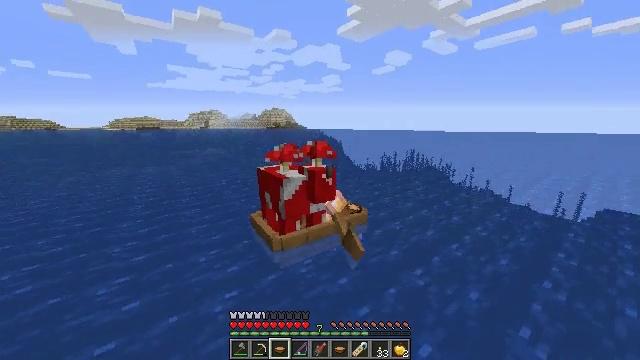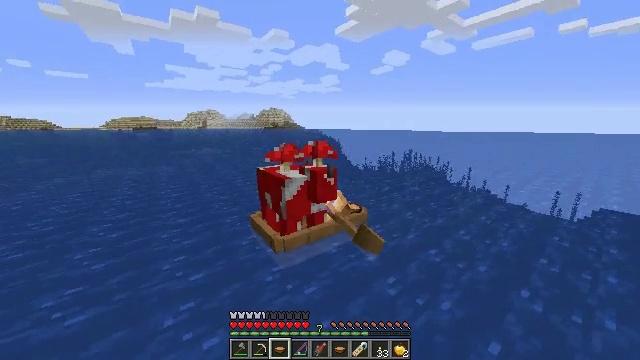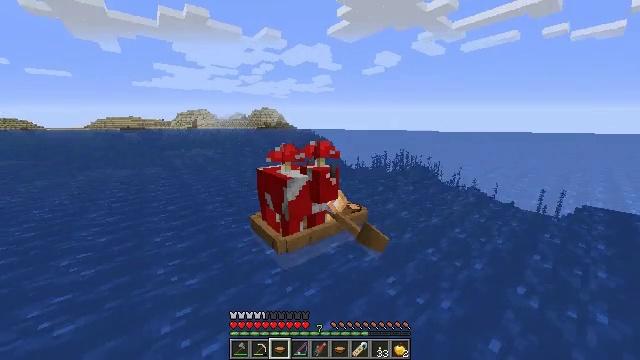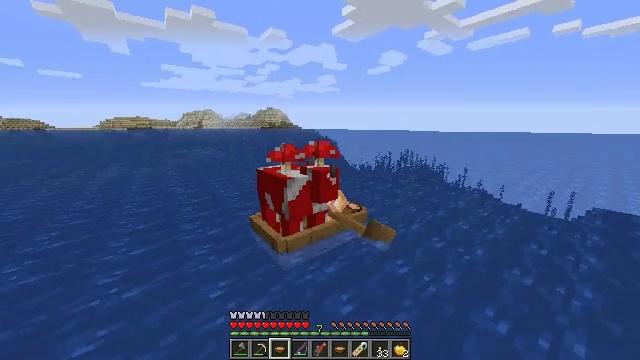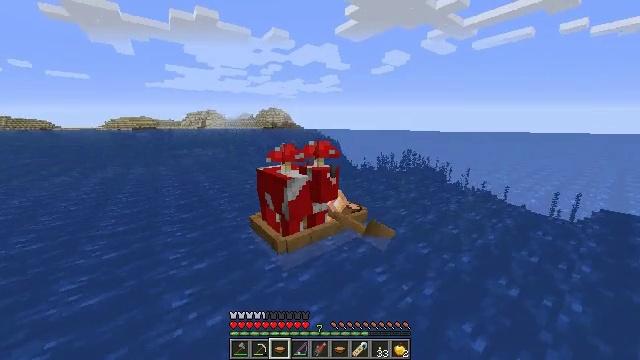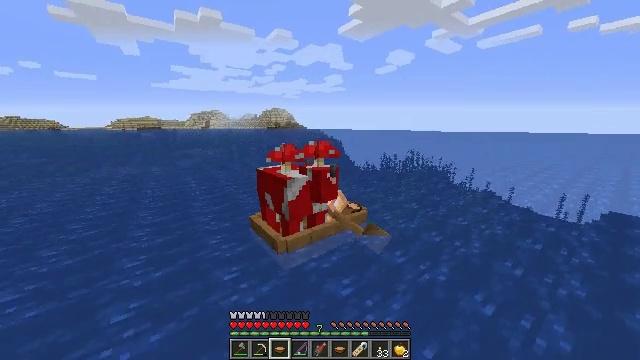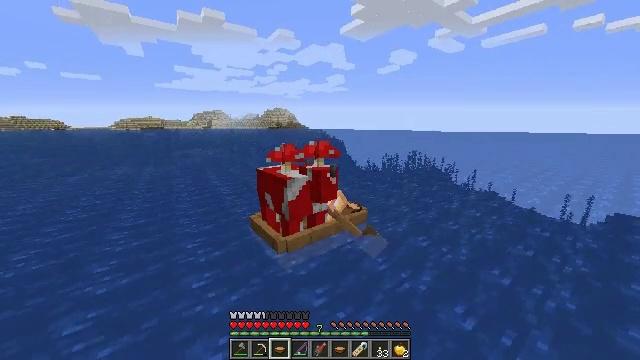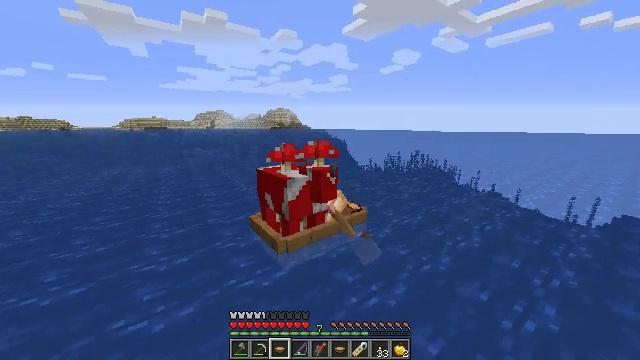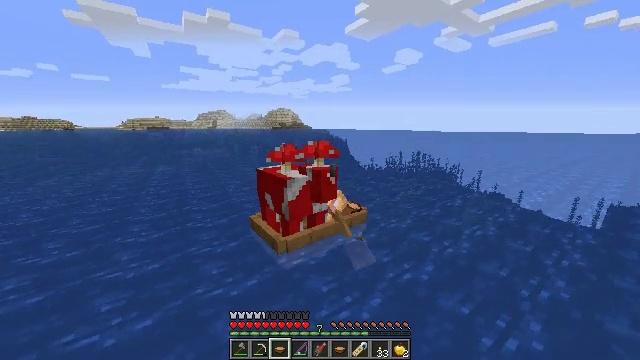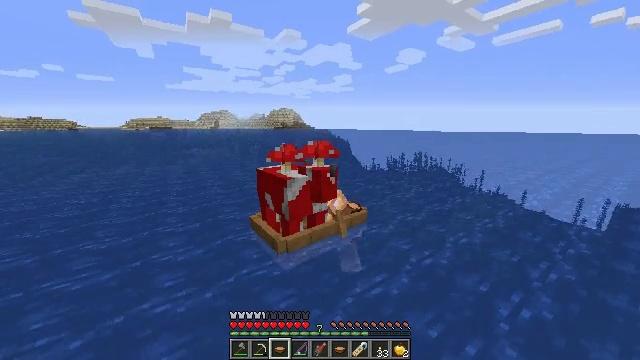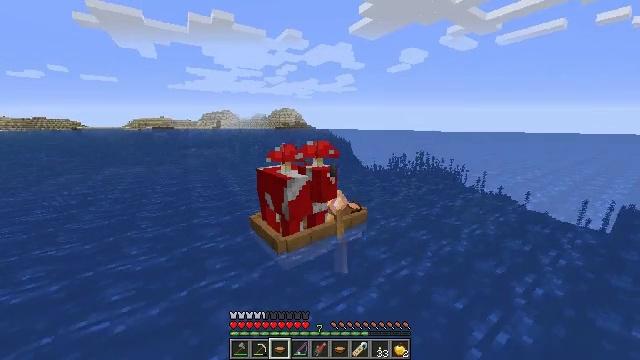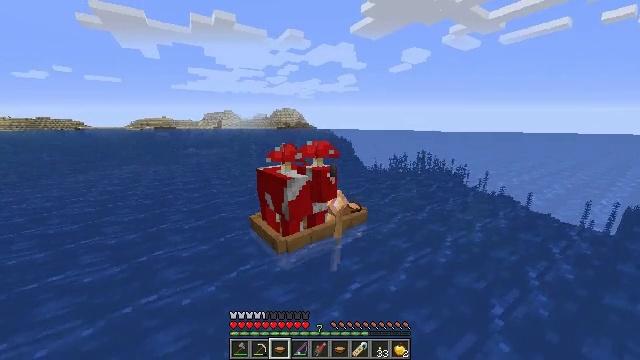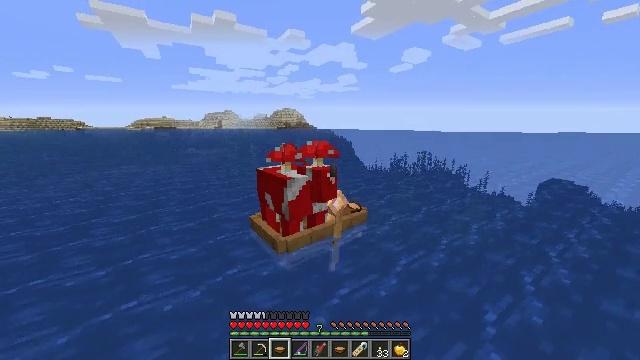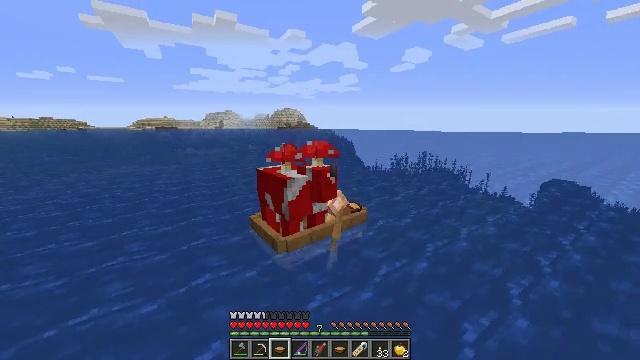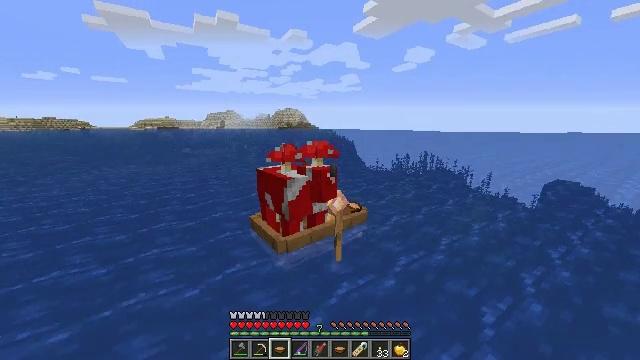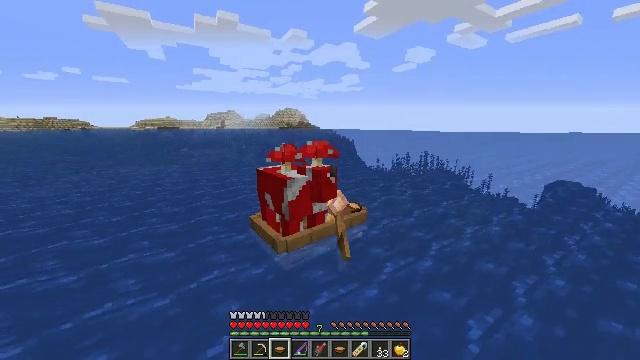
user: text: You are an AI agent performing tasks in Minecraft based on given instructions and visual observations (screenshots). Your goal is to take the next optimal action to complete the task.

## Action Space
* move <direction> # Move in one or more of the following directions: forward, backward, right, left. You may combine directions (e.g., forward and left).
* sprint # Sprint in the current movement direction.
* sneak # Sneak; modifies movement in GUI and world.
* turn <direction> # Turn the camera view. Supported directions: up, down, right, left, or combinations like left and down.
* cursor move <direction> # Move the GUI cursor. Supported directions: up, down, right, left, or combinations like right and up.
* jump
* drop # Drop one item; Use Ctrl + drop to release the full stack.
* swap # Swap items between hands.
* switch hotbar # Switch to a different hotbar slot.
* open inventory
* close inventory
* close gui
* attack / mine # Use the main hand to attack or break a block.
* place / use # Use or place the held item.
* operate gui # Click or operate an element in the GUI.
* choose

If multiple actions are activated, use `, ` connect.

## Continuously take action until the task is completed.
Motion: motion action
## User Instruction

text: Remove a name tag from the inventory.
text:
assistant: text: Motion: move forward, turn right
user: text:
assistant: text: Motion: move forward, turn right
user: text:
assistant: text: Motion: move forward
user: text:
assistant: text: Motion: move forward
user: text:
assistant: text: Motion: move forward
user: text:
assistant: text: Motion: move forward
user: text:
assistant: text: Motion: move forward
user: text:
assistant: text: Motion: move forward
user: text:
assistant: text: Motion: move forward
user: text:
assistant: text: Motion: move forward
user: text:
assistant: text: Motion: move forward
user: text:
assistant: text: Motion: move forward
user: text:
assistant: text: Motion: move forward
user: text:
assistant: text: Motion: move forward
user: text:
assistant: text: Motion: move forward
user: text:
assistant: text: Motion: move forward
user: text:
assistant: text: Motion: move forward
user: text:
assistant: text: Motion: move forward
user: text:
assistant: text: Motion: move forward
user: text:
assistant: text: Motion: move forward
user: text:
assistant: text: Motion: move forward
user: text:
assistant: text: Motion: move forward
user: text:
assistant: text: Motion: move forward
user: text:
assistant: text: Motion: move forward
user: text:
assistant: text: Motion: move forward
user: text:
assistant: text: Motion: move forward
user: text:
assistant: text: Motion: move forward
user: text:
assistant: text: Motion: move forward
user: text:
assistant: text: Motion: move forward
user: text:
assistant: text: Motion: move forward